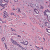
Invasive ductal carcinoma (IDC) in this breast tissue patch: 1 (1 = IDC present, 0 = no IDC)